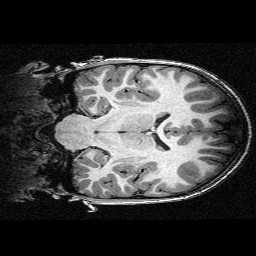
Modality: T1w
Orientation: coronal
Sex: male
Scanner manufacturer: siemens
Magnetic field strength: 3 T
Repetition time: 2.3 s
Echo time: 0.00336 s